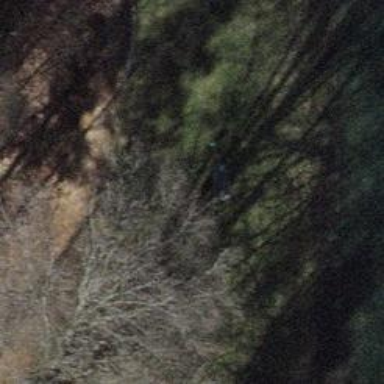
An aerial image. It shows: Brown bench.